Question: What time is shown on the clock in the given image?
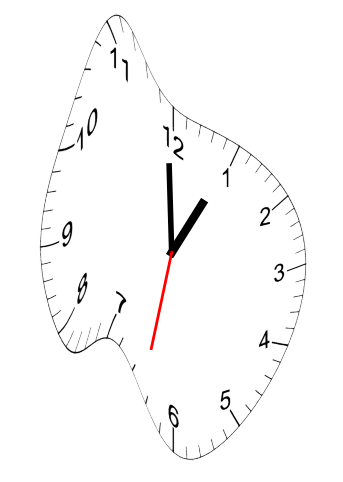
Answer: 12:59:32